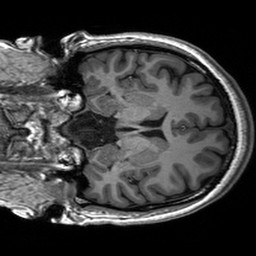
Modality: T1w
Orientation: coronal
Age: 23
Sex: female
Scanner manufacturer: siemens
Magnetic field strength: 3 T
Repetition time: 2.53 s
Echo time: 0.00227 s